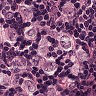
Metastatic tissue present: yes